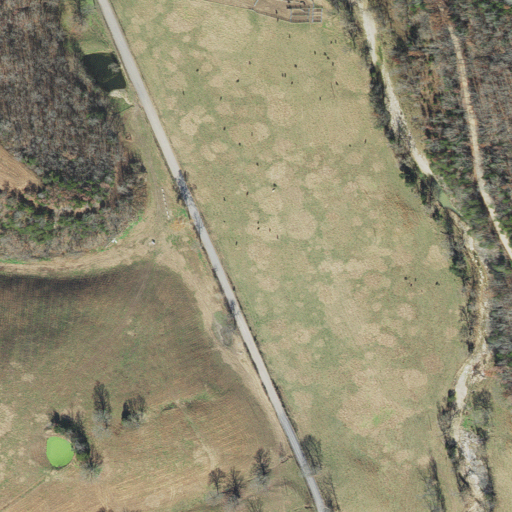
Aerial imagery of valley in Arkansas named Johnson Hollow containing pasture, open development, deciduous forest, barren land, low intensity development, mixed forest, and medium intensity development